Interaction volume radius: 5 \u00c5
Interaction volume height: 35 \u00c5
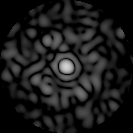
Disorder parameter: 0.8497